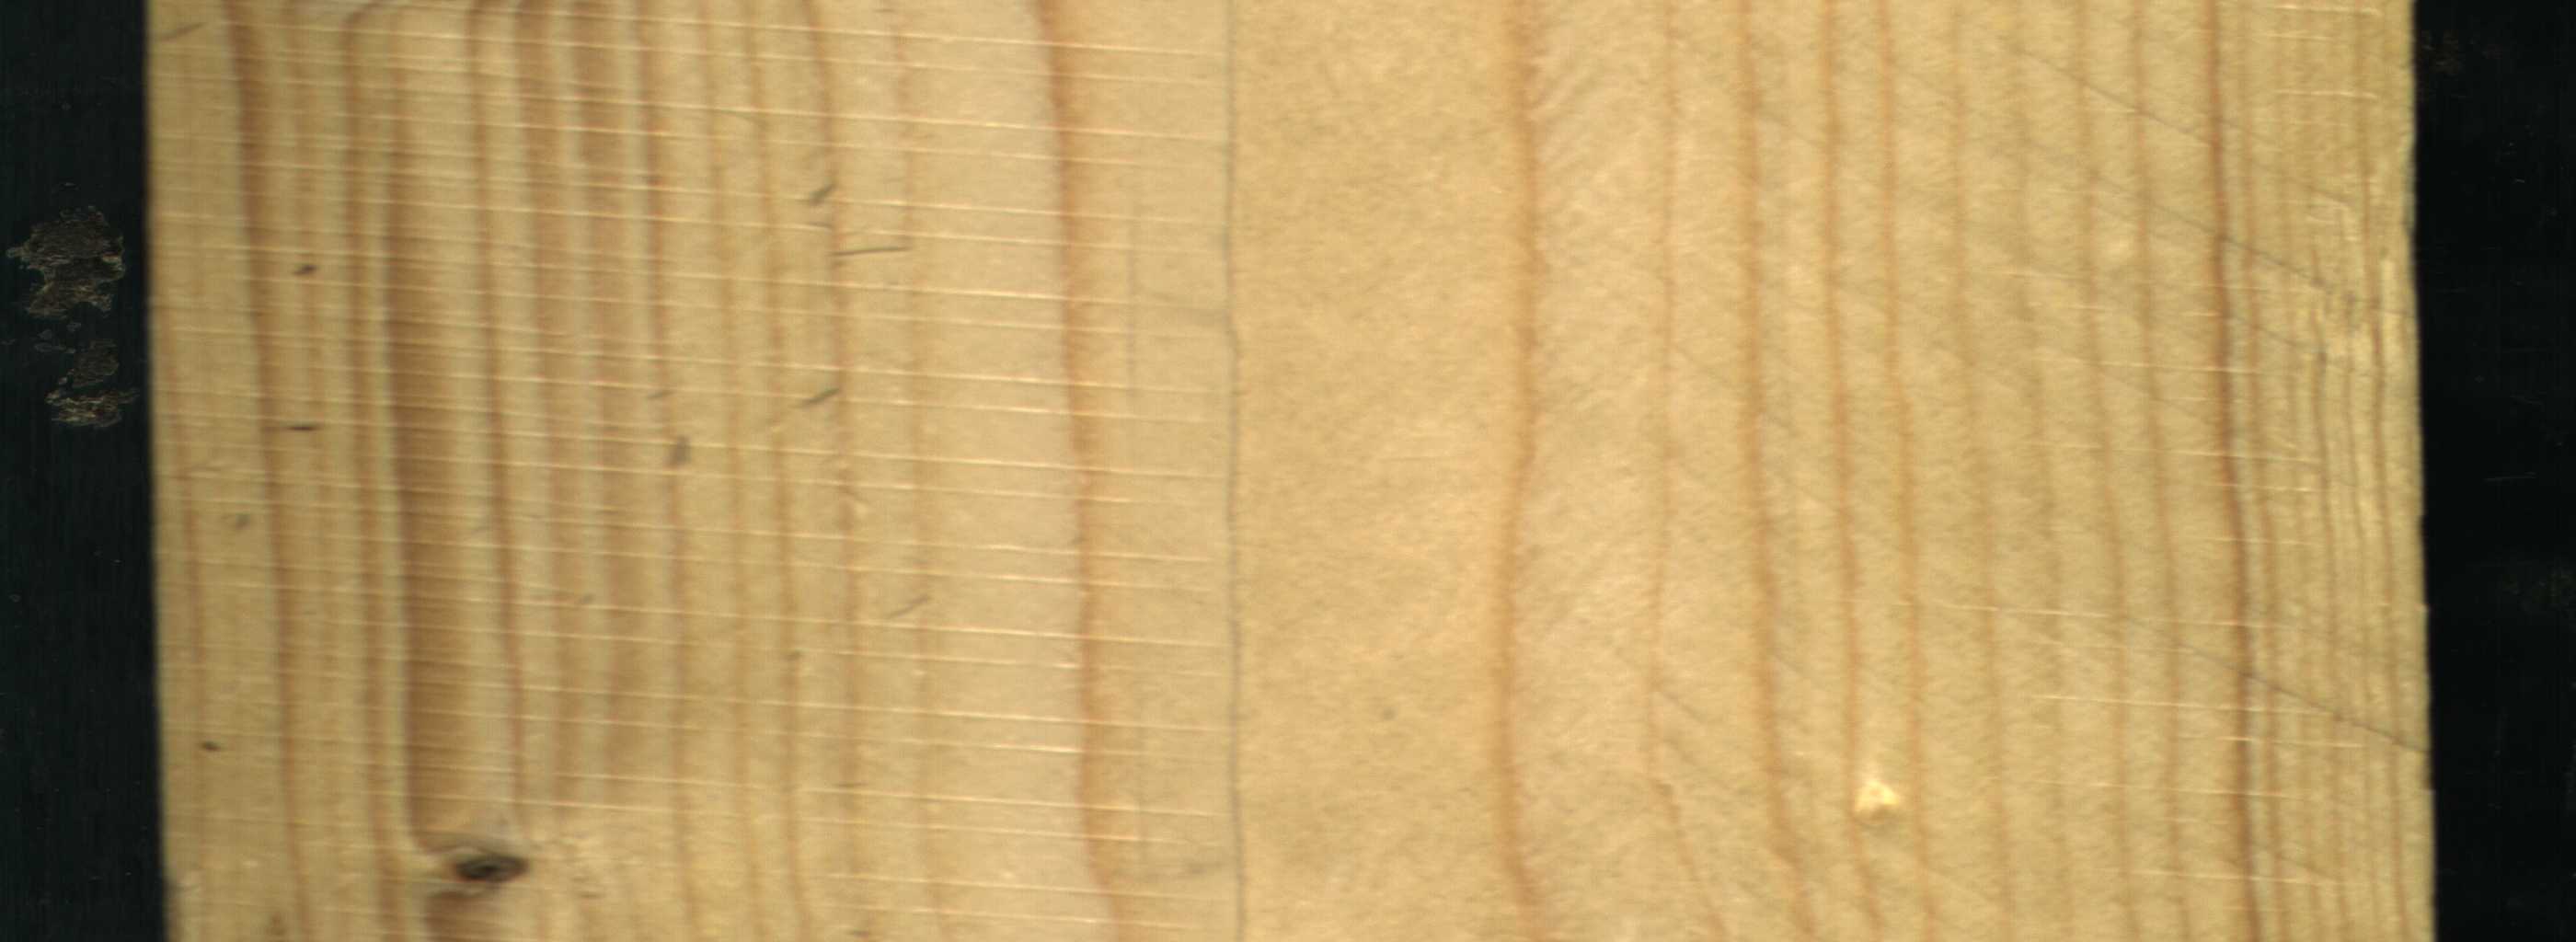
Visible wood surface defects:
Live_Knot